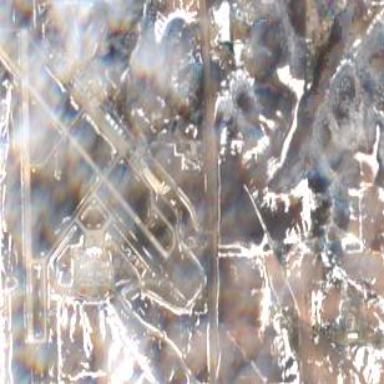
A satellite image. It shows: Runway in airport area.